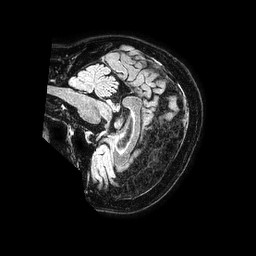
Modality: FLAIR
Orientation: sagittal
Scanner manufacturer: philips
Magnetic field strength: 1.5 T
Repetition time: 4.8 s
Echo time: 0.3 s